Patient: sex M, age 45
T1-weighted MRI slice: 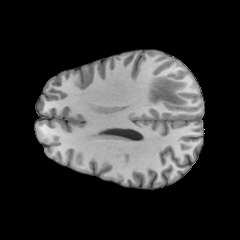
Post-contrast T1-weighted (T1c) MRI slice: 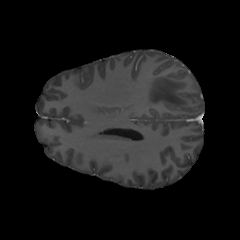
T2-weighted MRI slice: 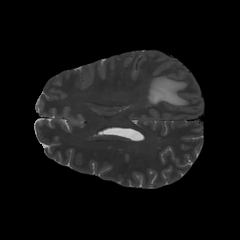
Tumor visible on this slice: yes
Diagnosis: Glioblastoma, IDH-wildtype
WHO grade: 4